Question: I'm trying to add a context menu option for New -> Python Script on Windows 7. However, everything I've tried has failed.
The way that I thought it should work is below:
### Add the following registry key:
'''
[HKEY_CLASSES_ROOT\.py\ShellNew]
"FileName"="Template.py"
'''
### Null File version:
'''
[HKEY_CLASSES_ROOT\.py\ShellNew]
"NullFile"=""
'''
### Optional registry key
'''
[HKEY_CLASSES_ROOT\.py]
"PerceivedType"="text/plain"
@="Python Script"
'''
### Add the file to the Windows, ShellNew folder...

This does nothing, although I've done this before, and it worked with other file types. I'm unable to find anything for this anywhere, because they do everything I try for other file types.
What am I doing wrong?
# EDIT: Python 2.7.8 or later has this option added during setup/installation.
Reference: <URL>
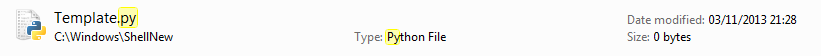
Answer: '''
HKEY_CLASSES_ROOT\.py\PerceivedType="text"
'''
together with
'''
HKEY_CLASSES_ROOT\.py\ShellNew\NullFile=""
'''
works for me on Windows 7.
I have also set 'HKEY_CLASSES_ROOT\Python' default value to '"Python Script"'
---
'''
Windows Registry Editor Version 5.00
[HKEY_CLASSES_ROOT\.py]
@="Python"
"Content Type"="text/x-python"
"Python"="Python"
"PerceivedType"="text"
[HKEY_CLASSES_ROOT\.py\ShellNew]
"NullFile"=""
[HKEY_CLASSES_ROOT\Python]
@="Python Script"
'''